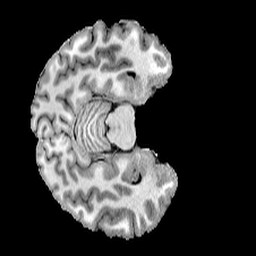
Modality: T1w
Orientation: axial
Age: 21
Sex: female
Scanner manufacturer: siemens
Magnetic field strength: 6.98 T
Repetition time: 6 s
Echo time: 0.00302 s